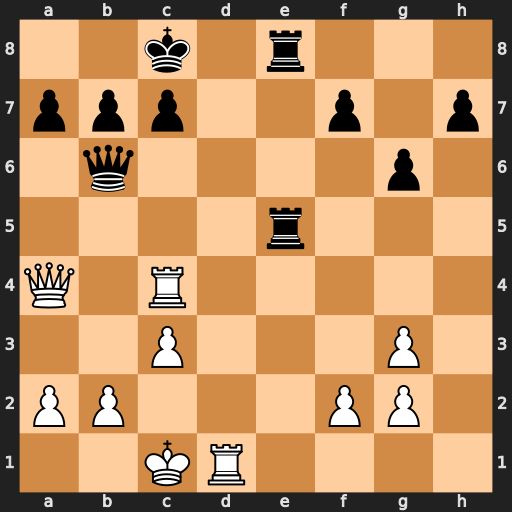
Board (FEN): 2k1r3/ppp2p1p/1q4p1/4r3/Q1R5/2P3P1/PP3PP1/2KR4
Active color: w
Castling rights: -
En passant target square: -
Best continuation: Qd7+ Kb8 Qd8+ Rxd8 Rxd8#